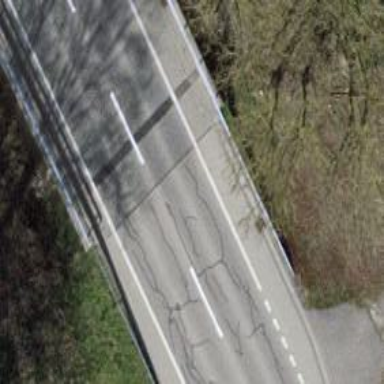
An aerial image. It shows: Asphalt tertiary road on bridge.